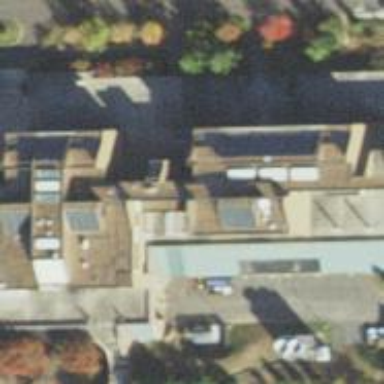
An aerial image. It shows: College building.